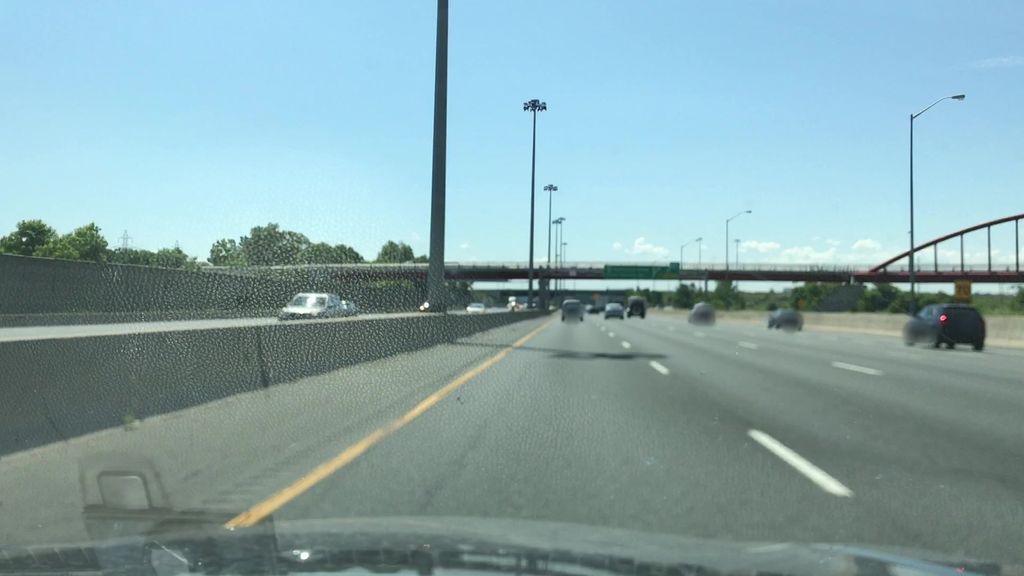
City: hamilton